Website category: university
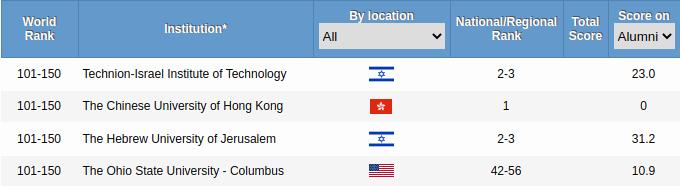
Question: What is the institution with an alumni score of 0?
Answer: The Chinese University of Hong Kong

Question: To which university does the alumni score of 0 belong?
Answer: The Chinese University of Hong Kong

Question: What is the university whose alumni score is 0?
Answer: The Chinese University of Hong Kong

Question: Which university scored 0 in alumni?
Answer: The Chinese University of Hong Kong

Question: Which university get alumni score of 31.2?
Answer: The Hebrew University of Jerusalem

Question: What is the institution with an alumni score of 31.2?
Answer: The Hebrew University of Jerusalem

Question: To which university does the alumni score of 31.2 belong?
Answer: The Hebrew University of Jerusalem

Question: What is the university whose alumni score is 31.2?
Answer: The Hebrew University of Jerusalem

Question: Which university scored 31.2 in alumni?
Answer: The Hebrew University of Jerusalem

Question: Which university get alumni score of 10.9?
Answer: The Ohio State University - Columbus

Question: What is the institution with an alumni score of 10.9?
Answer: The Ohio State University - Columbus

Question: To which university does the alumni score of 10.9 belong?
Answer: The Ohio State University - Columbus

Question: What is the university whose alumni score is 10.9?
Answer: The Ohio State University - Columbus

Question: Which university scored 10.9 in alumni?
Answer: The Ohio State University - Columbus